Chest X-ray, PA view. Patient: 60 years old, sex M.
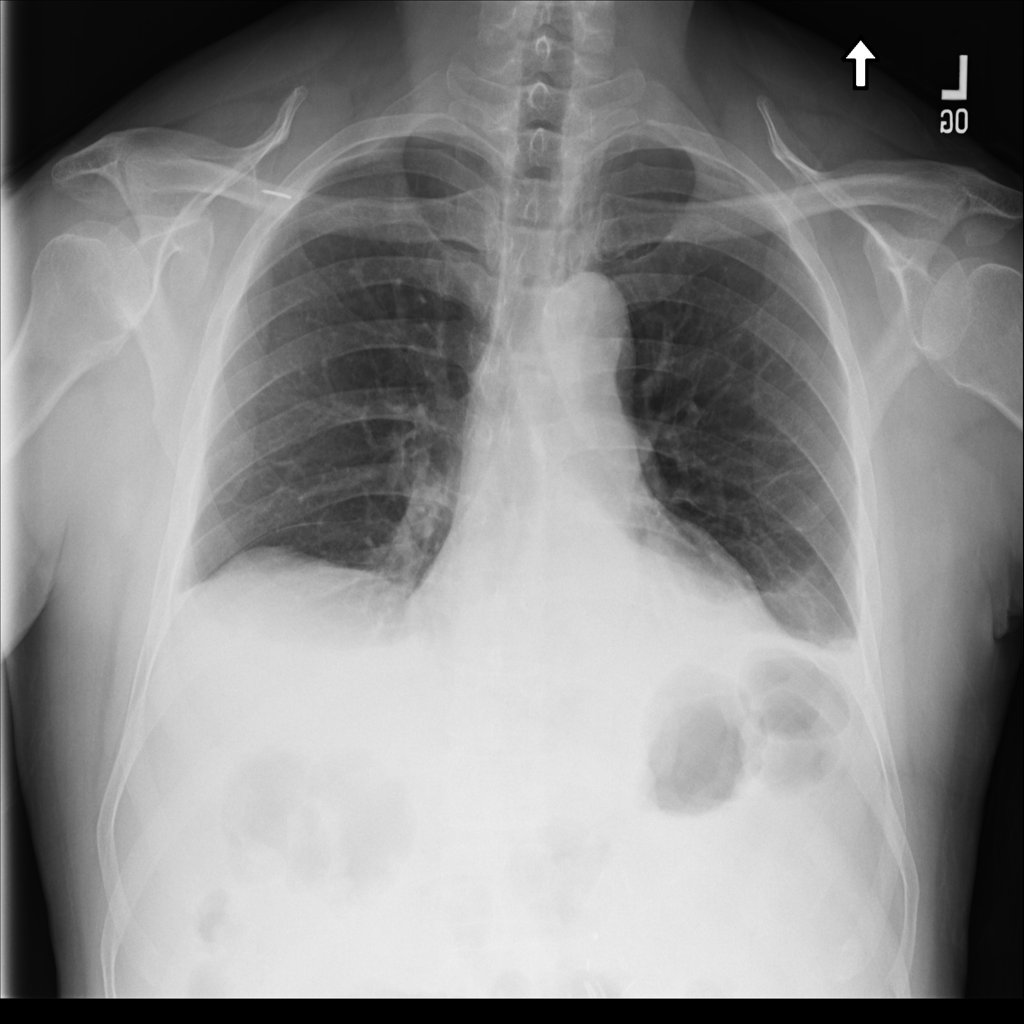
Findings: Consolidation, Effusion, Infiltration